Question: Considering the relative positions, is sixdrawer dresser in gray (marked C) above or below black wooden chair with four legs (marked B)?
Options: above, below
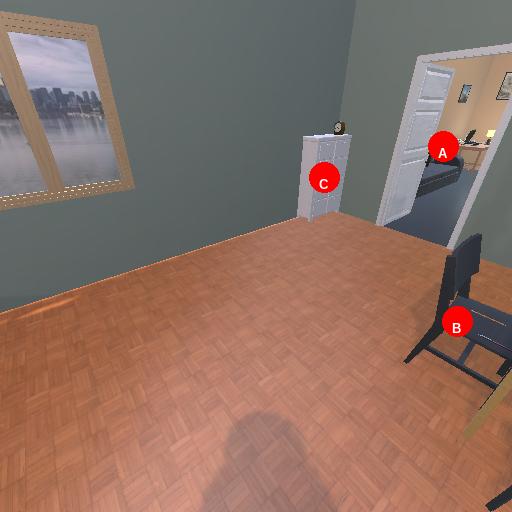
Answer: above